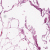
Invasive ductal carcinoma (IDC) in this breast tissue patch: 0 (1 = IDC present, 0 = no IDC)